Question: I have a StiWebReport from StimulSoft components. I'd like to change the language to Persian (Farsi). The things with a line around them in the photo below, I'd like them to be in Persian.
How do I do it? Or is there any feature which may be related? I already saw something like this somewhere.
Thanks.
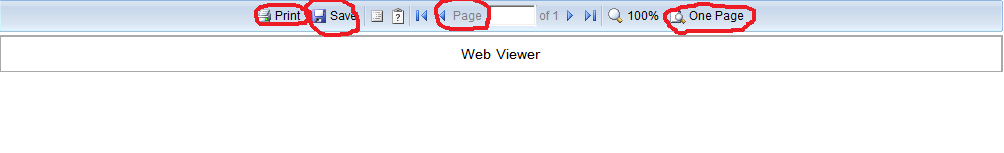
Answer: you can set 'GlobalizationFile' property of your 'StiWebViewer'. In this property you can specify the path to a localization file and the report engine will do the rest for you.
Otherwise the report engine automatically uses localization which is specified for current culture.
And you can find the Localization files in the following folder:
'''
Program Files\Stimulsoft\Stimulsoft Reports.Net xx\.Net xx\Bin\Localization
'''